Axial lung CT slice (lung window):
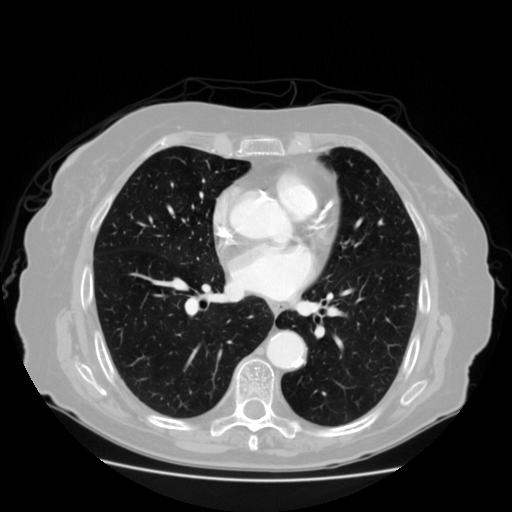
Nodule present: no